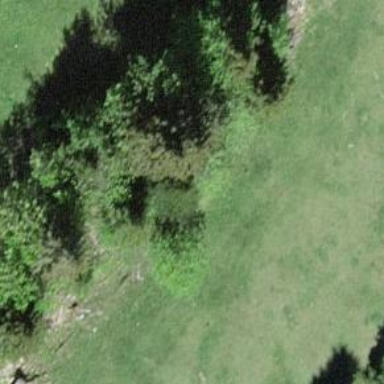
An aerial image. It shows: Needle-leaved tree in nature.